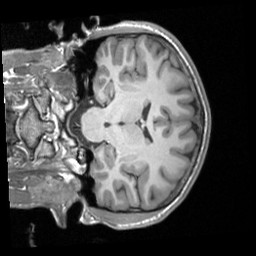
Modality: T1w
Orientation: coronal
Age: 18
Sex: male
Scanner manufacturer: siemens
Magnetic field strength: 3 T
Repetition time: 1.9 s
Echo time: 0.00226 s